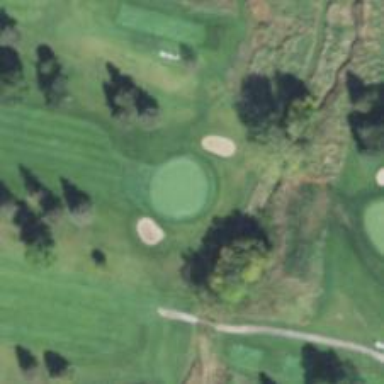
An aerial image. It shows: View of golf hole.